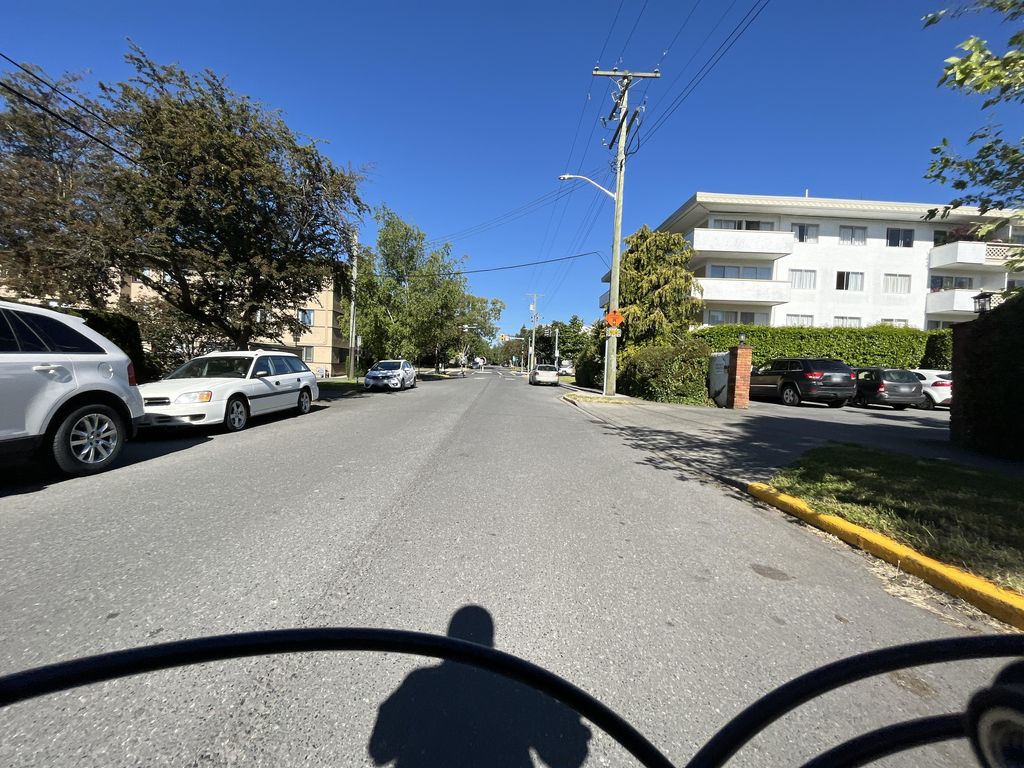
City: victoria